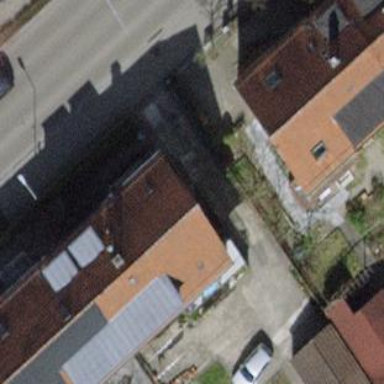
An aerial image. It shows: Gabled roof building with tile roofing. It consists of apartments.